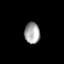
Tissue: skin
Cell type: Epithelial cells
Senescence score: 0.7355
Nuclear area (px): 323
Mean DAPI intensity: 163.598